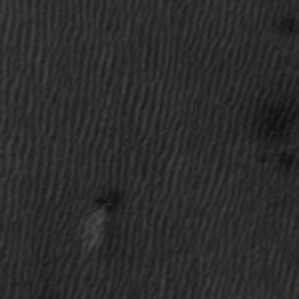
Label: frost